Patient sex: M
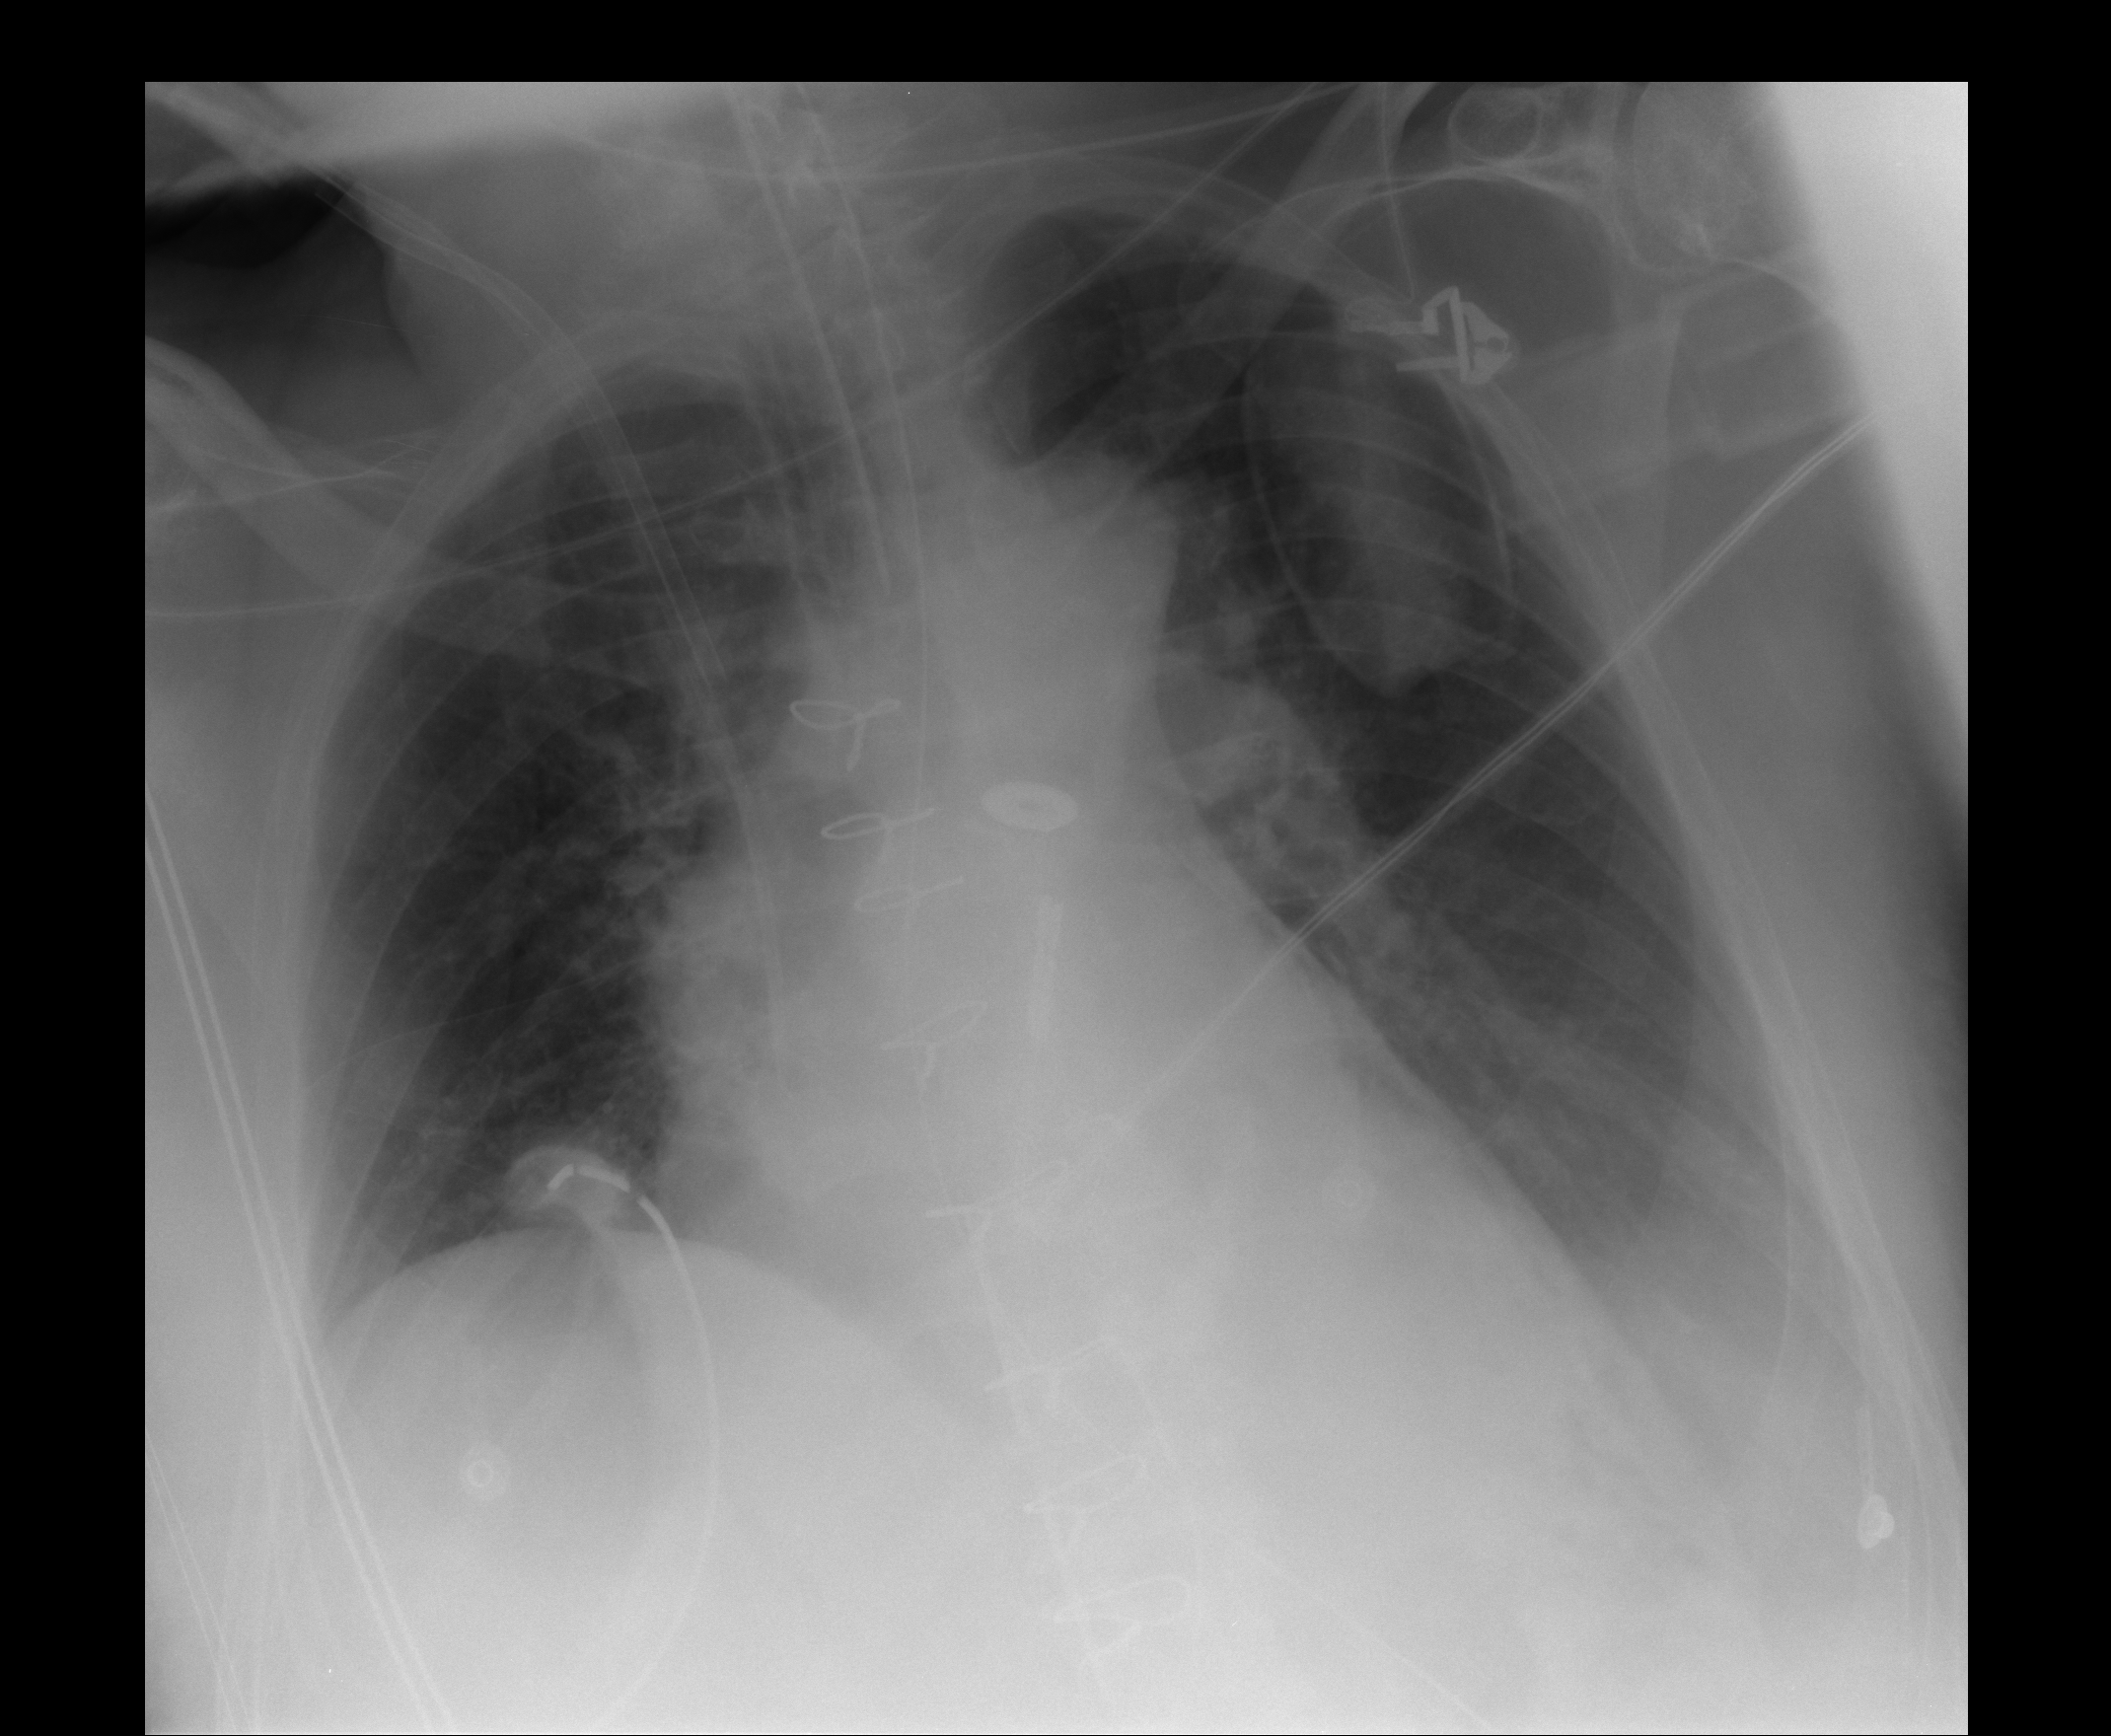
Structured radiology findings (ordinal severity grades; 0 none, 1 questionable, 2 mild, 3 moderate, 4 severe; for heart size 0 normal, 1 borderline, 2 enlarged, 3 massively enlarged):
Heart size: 2
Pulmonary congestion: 0
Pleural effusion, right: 0
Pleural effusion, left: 1
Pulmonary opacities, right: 0
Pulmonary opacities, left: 0
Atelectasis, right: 2
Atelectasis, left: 2